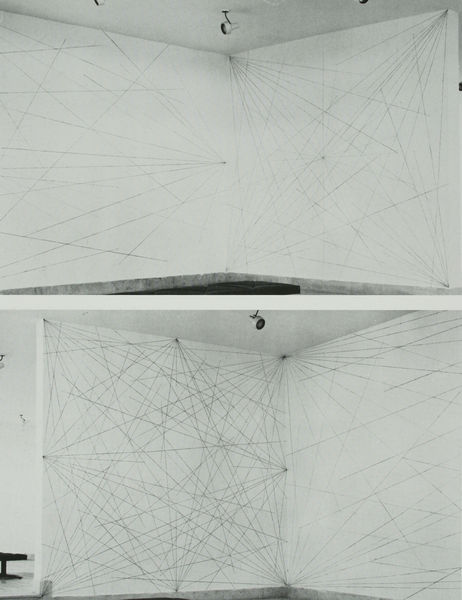
Titel: Installation im Israel Museum, Jerusalem
Künstler: Sol Lewitt
Schlagwörter: grau, lampe, raum, schwarz, weiss, zimmer, boden, schnüre, decke, modern, linien, gerade, foto, fotografie, punkte, strahlen, ausstellung, gespannt, museum, fäden, sol, lewitt, netz, installation, winkel